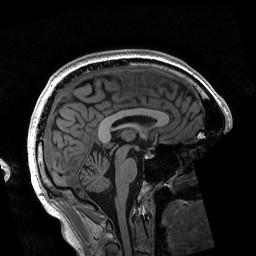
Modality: T1w
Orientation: sagittal